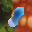
Label: 8